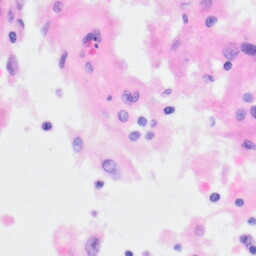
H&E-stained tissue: Kidney